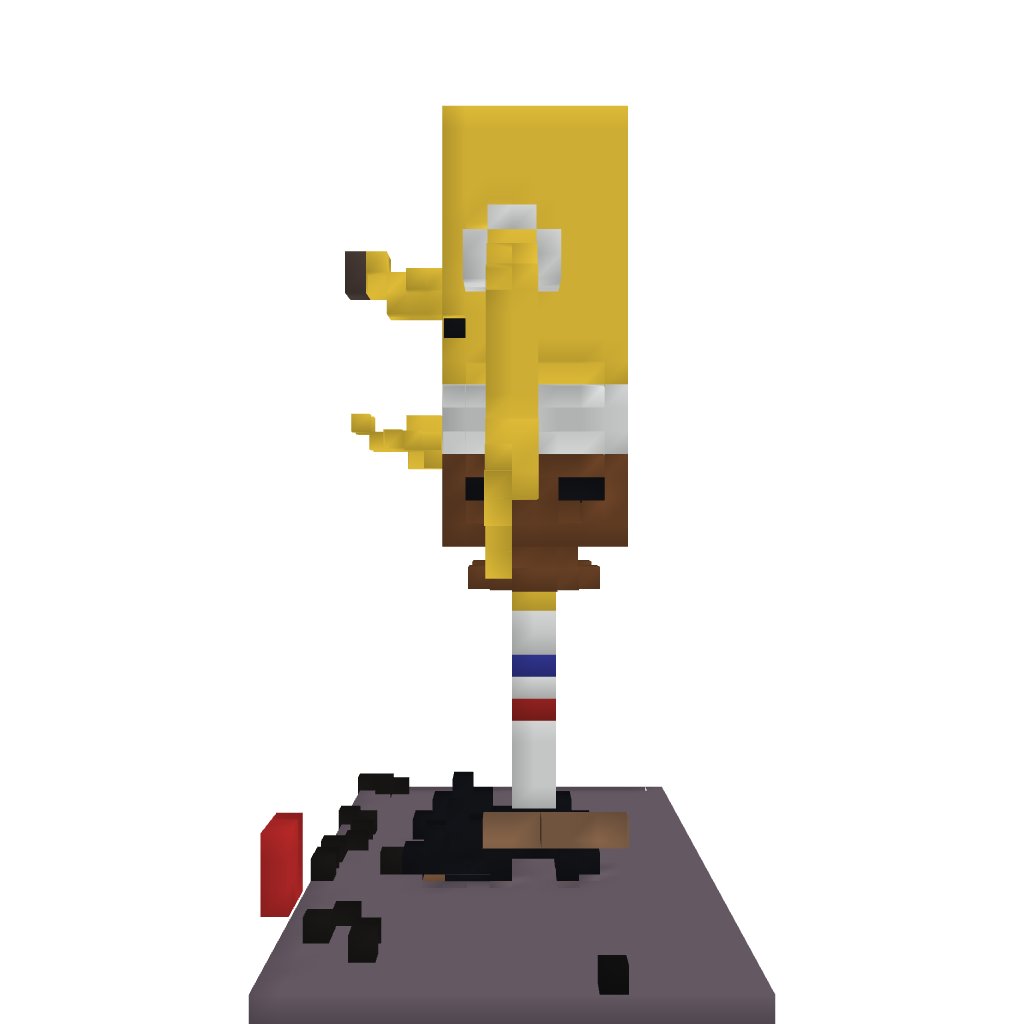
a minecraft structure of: Spongebob/Svampebob